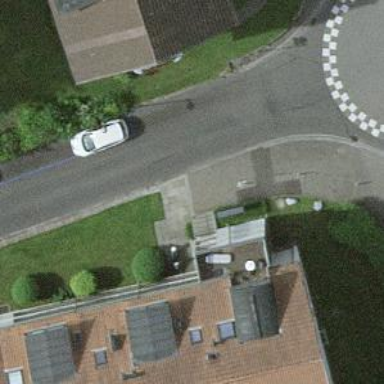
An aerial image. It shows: Kerb serving as barrier.